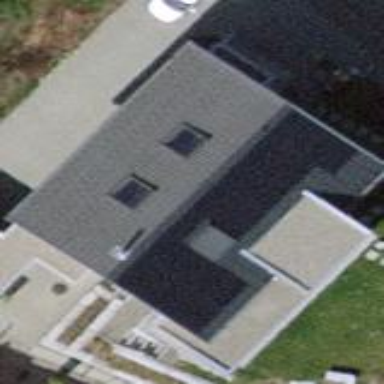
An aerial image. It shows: Gabled roofed house.